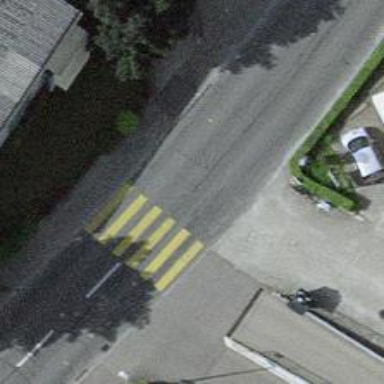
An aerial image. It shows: Marked road crossing.